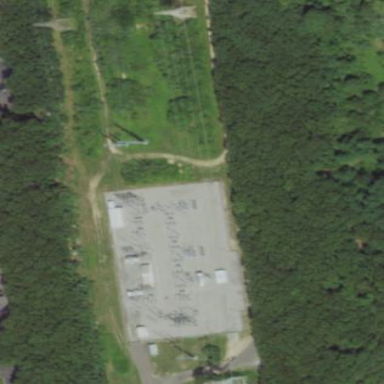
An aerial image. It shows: Power substation.